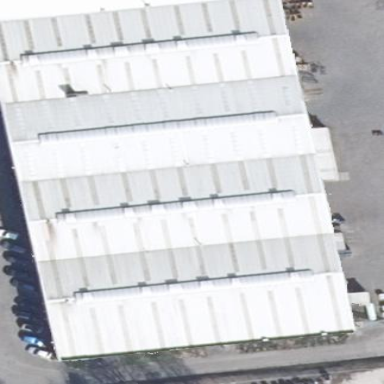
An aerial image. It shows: Industrial building.